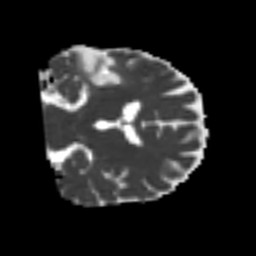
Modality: MD
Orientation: coronal
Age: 47
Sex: male
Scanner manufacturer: siemens
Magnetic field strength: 3 T
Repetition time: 4.999 s
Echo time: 0.07946 s